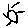
Label: sun